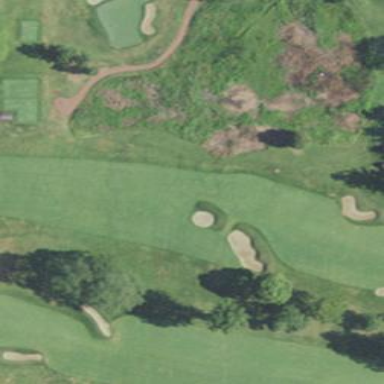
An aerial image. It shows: Scenic golf fairway.